Field crop: maize
Growth stage: 2
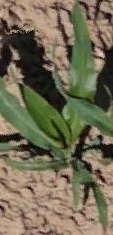
Species: maize